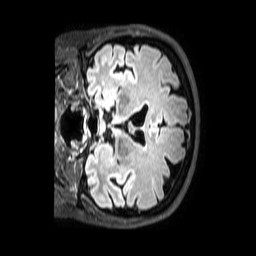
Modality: FLAIR
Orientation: coronal
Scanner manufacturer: philips
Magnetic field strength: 3 T
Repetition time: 4.8 s
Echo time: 0.2855 s